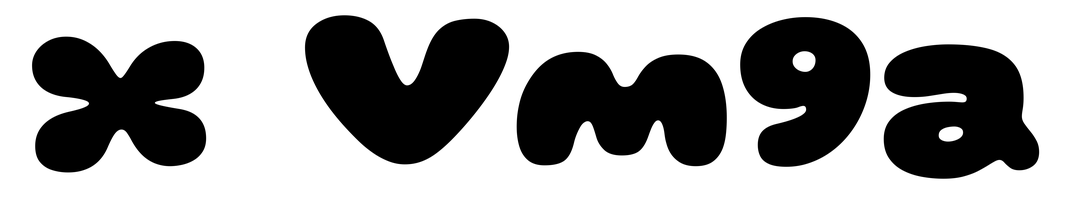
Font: Gluten_Black